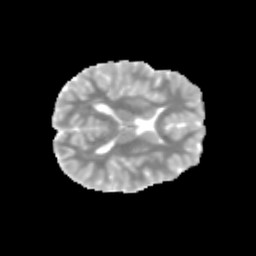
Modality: MD
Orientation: axial
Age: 13
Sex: male
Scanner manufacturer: siemens
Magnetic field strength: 3 T
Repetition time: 3.8 s
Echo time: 0.07 s